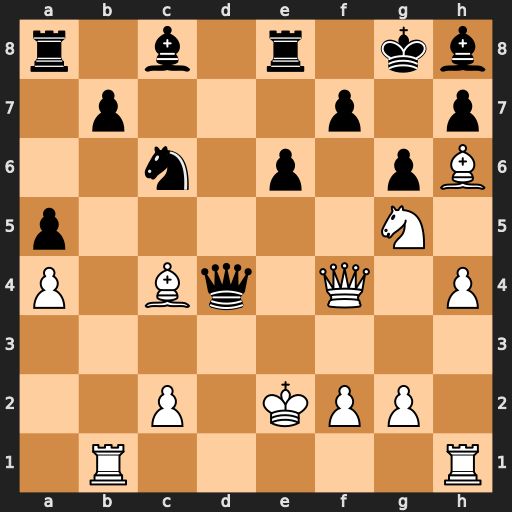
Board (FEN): r1b1r1kb/1p3p1p/2n1p1pB/p5N1/P1Bq1Q1P/8/2P1KPP1/1R5R
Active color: w
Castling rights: -
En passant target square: -
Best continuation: Qxf7#